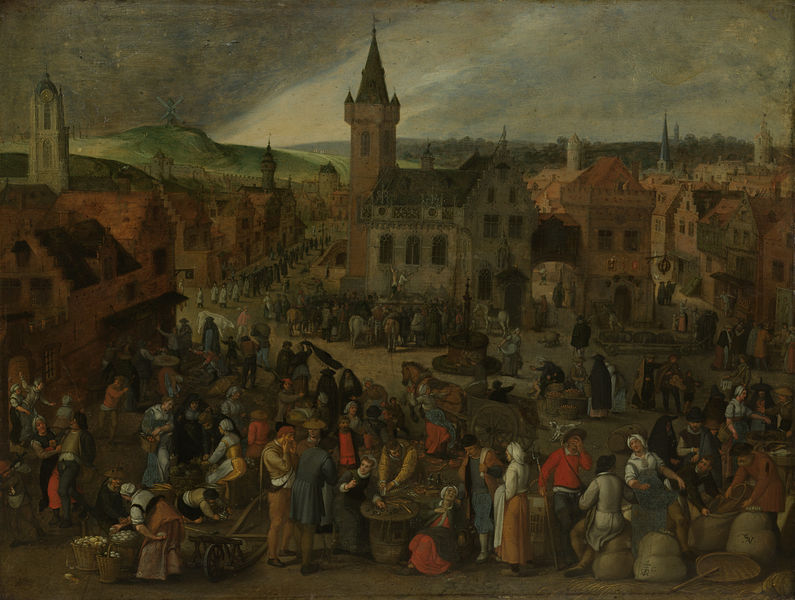
Titel: Marktdag in een Vlaamse stad
Künstler: Sebastiaan Vrancx
Standort: Amsterdam
Institution: Rijksmuseum
Schlagwörter: gemälde, himmel, wolken, kirchturm, menschen, stadt, häuser, mühle, kirche, händler, bauern, genre, handel, karren, turm, düster, ansicht, genrebild, genremalerei, ort, säcke, markt, platz, vogelperspektive, wagen, stadtansicht, türme, menschenmenge, handwerk, marktplatz, kirchhof, waren, satdt, angebote, orz